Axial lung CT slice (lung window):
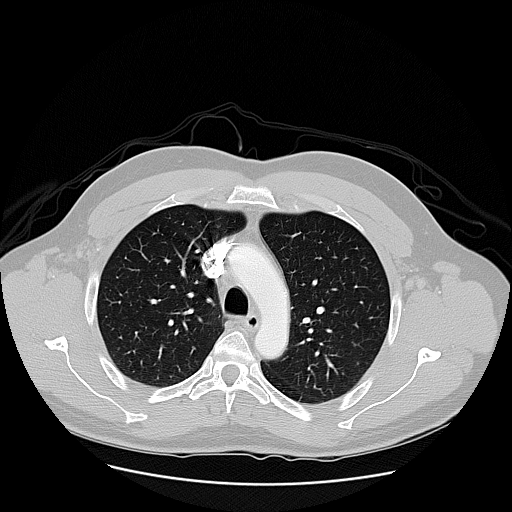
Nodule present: no